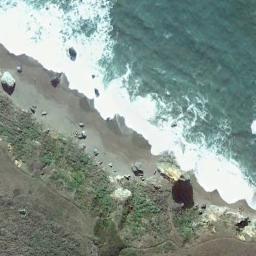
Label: beach